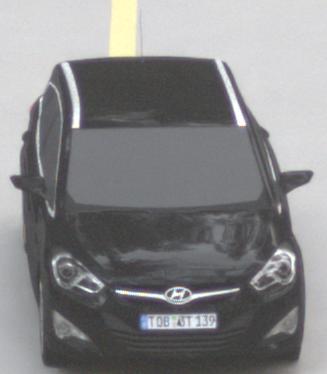
Make: Hyundai
Model: i40 Kombi 1.6 GDI
Detailed model: i40 (VF) Kombi
Model produced from: 2012/08
Model produced until: 2013/09
Doors: 5
Color: black
Road condition: dry road
Daytime: sunrise or sunset
Contrast: medium contrast